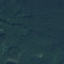
Land use / land cover class: Forest